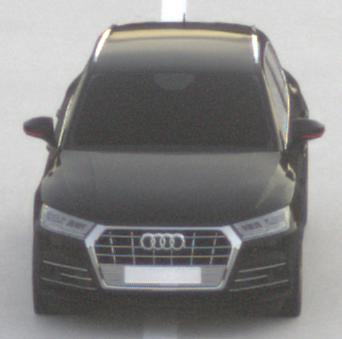
Make: Audi
Model: Q5 45 TFSI
Detailed model: Q5 (FY)
Model produced from: 2019/01
Model produced until: 2019/05
Doors: 5
Color: black
Road condition: dry road
Daytime: sunrise or sunset
Contrast: low contrast